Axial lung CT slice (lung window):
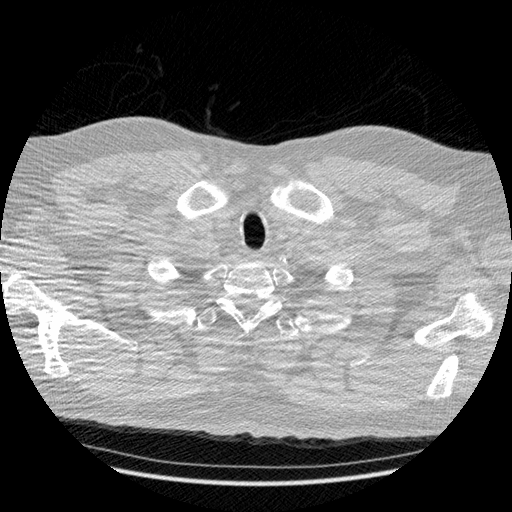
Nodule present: no